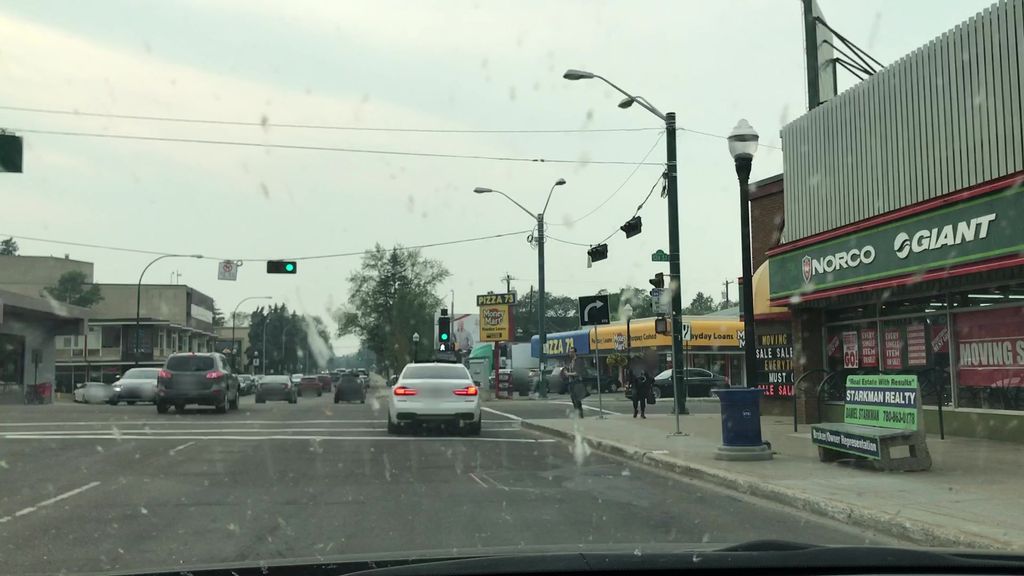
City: edmonton